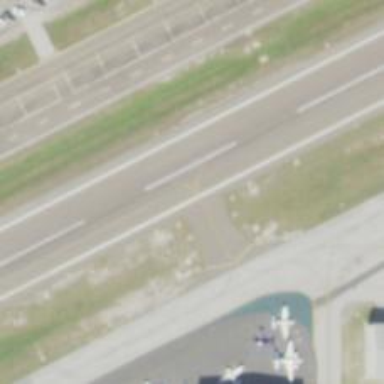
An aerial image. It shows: Image of taxiway at airport.